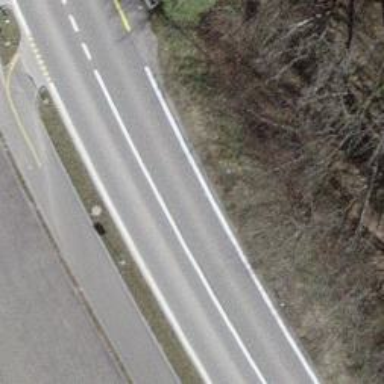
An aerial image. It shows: Secondary road with separate asphalt cycleway and sidewalk.